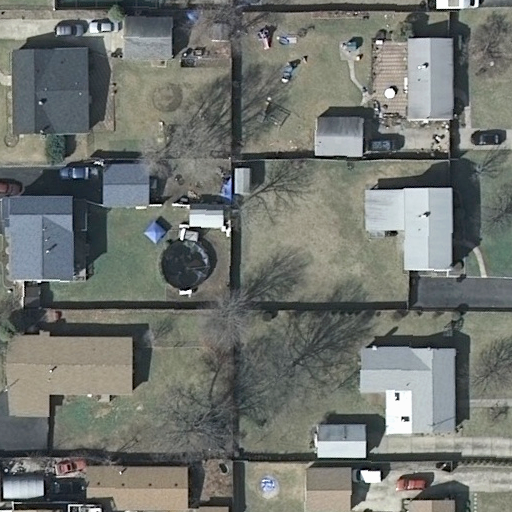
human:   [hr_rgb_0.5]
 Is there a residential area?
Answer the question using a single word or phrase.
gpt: yes

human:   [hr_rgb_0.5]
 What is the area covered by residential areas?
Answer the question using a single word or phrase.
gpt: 10599m2

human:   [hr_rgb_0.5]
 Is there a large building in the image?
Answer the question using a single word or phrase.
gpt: no

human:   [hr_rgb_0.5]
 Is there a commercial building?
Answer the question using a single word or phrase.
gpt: no

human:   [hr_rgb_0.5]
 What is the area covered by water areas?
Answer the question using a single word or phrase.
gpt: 0m2

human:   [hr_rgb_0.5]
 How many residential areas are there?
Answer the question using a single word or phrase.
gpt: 1

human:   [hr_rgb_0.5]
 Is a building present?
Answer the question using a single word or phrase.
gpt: yes

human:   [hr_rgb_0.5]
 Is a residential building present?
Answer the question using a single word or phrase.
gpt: yes

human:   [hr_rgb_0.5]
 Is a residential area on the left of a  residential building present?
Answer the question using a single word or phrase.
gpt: yes

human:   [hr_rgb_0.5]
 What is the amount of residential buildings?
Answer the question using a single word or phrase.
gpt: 8

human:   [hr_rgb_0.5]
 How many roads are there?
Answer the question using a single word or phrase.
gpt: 0

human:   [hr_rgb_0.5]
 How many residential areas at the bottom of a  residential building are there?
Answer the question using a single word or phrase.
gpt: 0

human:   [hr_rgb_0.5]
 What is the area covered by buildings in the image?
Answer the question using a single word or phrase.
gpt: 2202m2

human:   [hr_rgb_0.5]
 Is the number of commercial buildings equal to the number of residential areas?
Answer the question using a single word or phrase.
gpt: no

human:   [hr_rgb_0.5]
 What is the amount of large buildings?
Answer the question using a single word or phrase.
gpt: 0

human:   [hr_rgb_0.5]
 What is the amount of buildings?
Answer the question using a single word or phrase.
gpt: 14

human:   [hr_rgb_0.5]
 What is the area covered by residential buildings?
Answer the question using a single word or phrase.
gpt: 1801m2

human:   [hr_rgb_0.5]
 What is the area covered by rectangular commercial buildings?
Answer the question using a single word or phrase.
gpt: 0m2

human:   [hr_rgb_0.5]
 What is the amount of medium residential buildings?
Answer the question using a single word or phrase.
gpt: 7

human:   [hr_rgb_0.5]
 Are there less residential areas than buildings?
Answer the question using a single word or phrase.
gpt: yes

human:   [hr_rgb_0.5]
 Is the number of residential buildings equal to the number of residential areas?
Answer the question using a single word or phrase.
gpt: no

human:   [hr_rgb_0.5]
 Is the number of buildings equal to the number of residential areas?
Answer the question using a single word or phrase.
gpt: no

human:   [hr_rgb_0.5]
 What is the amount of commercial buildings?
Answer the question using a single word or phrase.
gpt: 0

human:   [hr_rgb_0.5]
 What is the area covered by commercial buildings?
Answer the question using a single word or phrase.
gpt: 0m2

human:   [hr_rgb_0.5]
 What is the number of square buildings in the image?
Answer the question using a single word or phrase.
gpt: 0

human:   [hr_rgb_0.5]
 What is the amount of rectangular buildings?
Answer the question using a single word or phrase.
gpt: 10

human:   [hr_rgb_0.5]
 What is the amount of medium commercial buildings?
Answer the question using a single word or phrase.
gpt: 0

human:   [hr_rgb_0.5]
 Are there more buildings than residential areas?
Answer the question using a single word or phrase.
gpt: yes

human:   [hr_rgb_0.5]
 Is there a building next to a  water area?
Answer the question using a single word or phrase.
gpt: no

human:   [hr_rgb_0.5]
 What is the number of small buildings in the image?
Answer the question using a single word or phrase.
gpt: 7

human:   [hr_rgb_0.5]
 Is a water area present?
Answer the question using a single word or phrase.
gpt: no

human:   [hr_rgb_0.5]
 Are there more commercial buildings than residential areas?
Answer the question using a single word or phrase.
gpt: no

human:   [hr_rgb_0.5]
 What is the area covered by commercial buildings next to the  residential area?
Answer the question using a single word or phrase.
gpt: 0m2

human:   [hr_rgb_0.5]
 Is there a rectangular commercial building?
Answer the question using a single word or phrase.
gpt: no

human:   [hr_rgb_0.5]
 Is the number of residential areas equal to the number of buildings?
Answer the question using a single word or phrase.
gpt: no

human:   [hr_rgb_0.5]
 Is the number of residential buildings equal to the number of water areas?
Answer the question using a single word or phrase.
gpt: no

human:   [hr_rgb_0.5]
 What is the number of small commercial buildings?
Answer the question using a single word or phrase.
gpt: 0

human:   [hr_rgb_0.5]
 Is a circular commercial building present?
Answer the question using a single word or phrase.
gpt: no

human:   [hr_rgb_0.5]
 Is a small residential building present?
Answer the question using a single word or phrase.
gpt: yes

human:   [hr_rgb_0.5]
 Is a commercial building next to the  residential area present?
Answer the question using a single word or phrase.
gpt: no

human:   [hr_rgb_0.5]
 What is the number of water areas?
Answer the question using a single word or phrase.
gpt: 0

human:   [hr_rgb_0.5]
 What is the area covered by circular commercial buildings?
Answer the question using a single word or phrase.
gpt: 0m2

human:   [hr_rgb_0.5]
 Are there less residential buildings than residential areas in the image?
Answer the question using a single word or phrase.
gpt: no

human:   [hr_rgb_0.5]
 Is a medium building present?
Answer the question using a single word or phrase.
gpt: yes

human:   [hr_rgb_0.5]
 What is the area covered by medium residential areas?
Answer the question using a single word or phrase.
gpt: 0m2

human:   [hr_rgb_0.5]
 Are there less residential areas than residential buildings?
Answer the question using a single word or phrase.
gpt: yes

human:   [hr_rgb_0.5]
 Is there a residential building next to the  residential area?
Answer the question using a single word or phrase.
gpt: yes

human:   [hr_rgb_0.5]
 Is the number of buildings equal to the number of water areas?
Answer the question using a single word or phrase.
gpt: no

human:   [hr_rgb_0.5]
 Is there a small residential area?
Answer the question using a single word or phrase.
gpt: no

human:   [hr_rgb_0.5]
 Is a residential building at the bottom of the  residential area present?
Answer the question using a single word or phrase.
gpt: yes

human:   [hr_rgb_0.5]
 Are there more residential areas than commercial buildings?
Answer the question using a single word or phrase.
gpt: yes

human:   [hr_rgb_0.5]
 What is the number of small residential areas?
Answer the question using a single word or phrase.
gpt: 0

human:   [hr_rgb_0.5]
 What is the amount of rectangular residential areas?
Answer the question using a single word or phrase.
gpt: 1

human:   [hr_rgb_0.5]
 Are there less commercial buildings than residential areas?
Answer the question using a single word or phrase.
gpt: yes

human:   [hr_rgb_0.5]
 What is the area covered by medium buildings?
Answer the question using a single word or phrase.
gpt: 1793m2

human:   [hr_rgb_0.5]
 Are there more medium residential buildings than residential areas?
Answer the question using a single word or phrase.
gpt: yes

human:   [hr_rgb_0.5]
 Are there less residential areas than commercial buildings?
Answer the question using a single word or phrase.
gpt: no

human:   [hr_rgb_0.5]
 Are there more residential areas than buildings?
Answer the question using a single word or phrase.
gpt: no

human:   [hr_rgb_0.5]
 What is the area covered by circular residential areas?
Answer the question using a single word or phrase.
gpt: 0m2

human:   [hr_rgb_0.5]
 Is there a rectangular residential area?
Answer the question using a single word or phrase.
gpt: yes

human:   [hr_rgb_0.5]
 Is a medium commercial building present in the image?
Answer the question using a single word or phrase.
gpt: no

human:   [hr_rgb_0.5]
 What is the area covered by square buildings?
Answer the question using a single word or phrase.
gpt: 0m2

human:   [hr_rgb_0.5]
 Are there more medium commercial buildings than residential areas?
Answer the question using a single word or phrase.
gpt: no

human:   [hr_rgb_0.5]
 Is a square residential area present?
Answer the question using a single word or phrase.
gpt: no